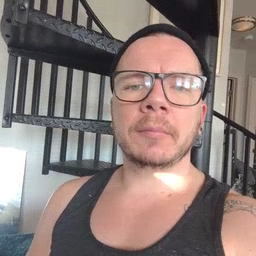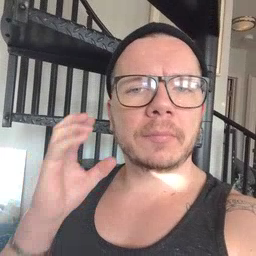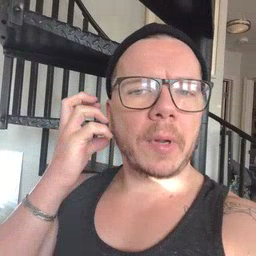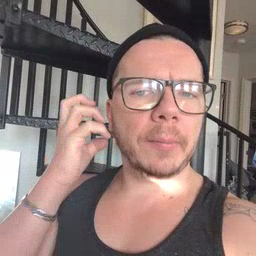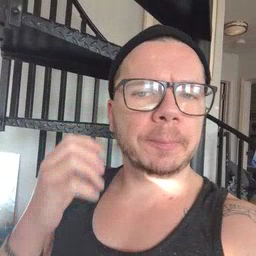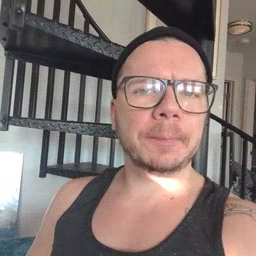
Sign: radio